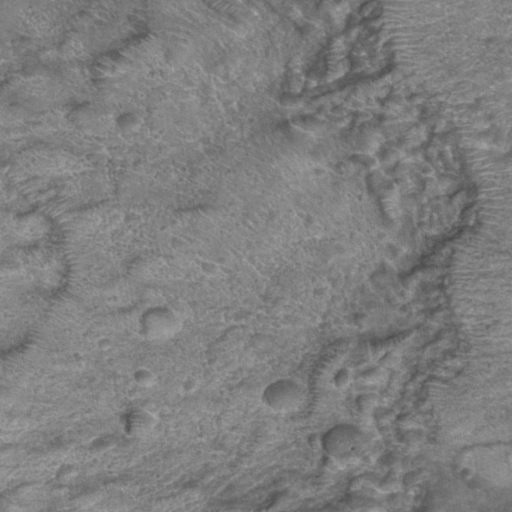
Classes present: Background